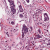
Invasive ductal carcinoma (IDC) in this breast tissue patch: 1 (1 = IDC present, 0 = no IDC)